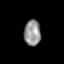
Tissue: prostate
Cell type: T cells
Senescence score: 0.6912
Nuclear area (px): 420
Mean DAPI intensity: 147.071